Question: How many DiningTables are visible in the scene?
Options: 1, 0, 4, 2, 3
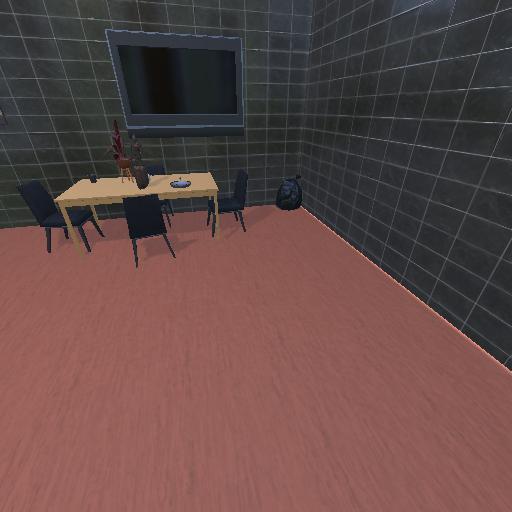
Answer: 1